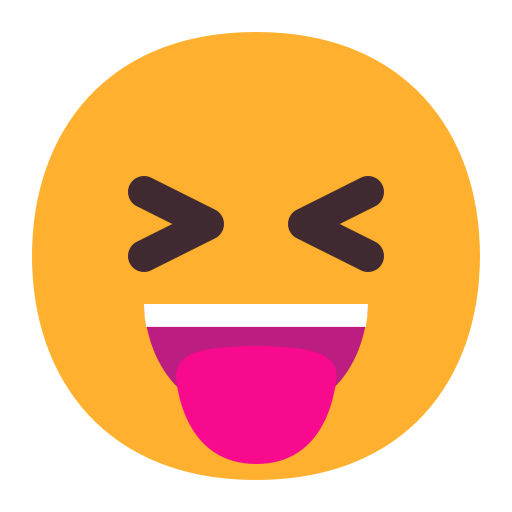
squinting face with tongue flat